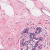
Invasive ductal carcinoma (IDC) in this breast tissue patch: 0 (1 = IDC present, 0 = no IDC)